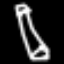
Label: pencil